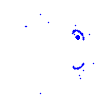
Particle: kaon